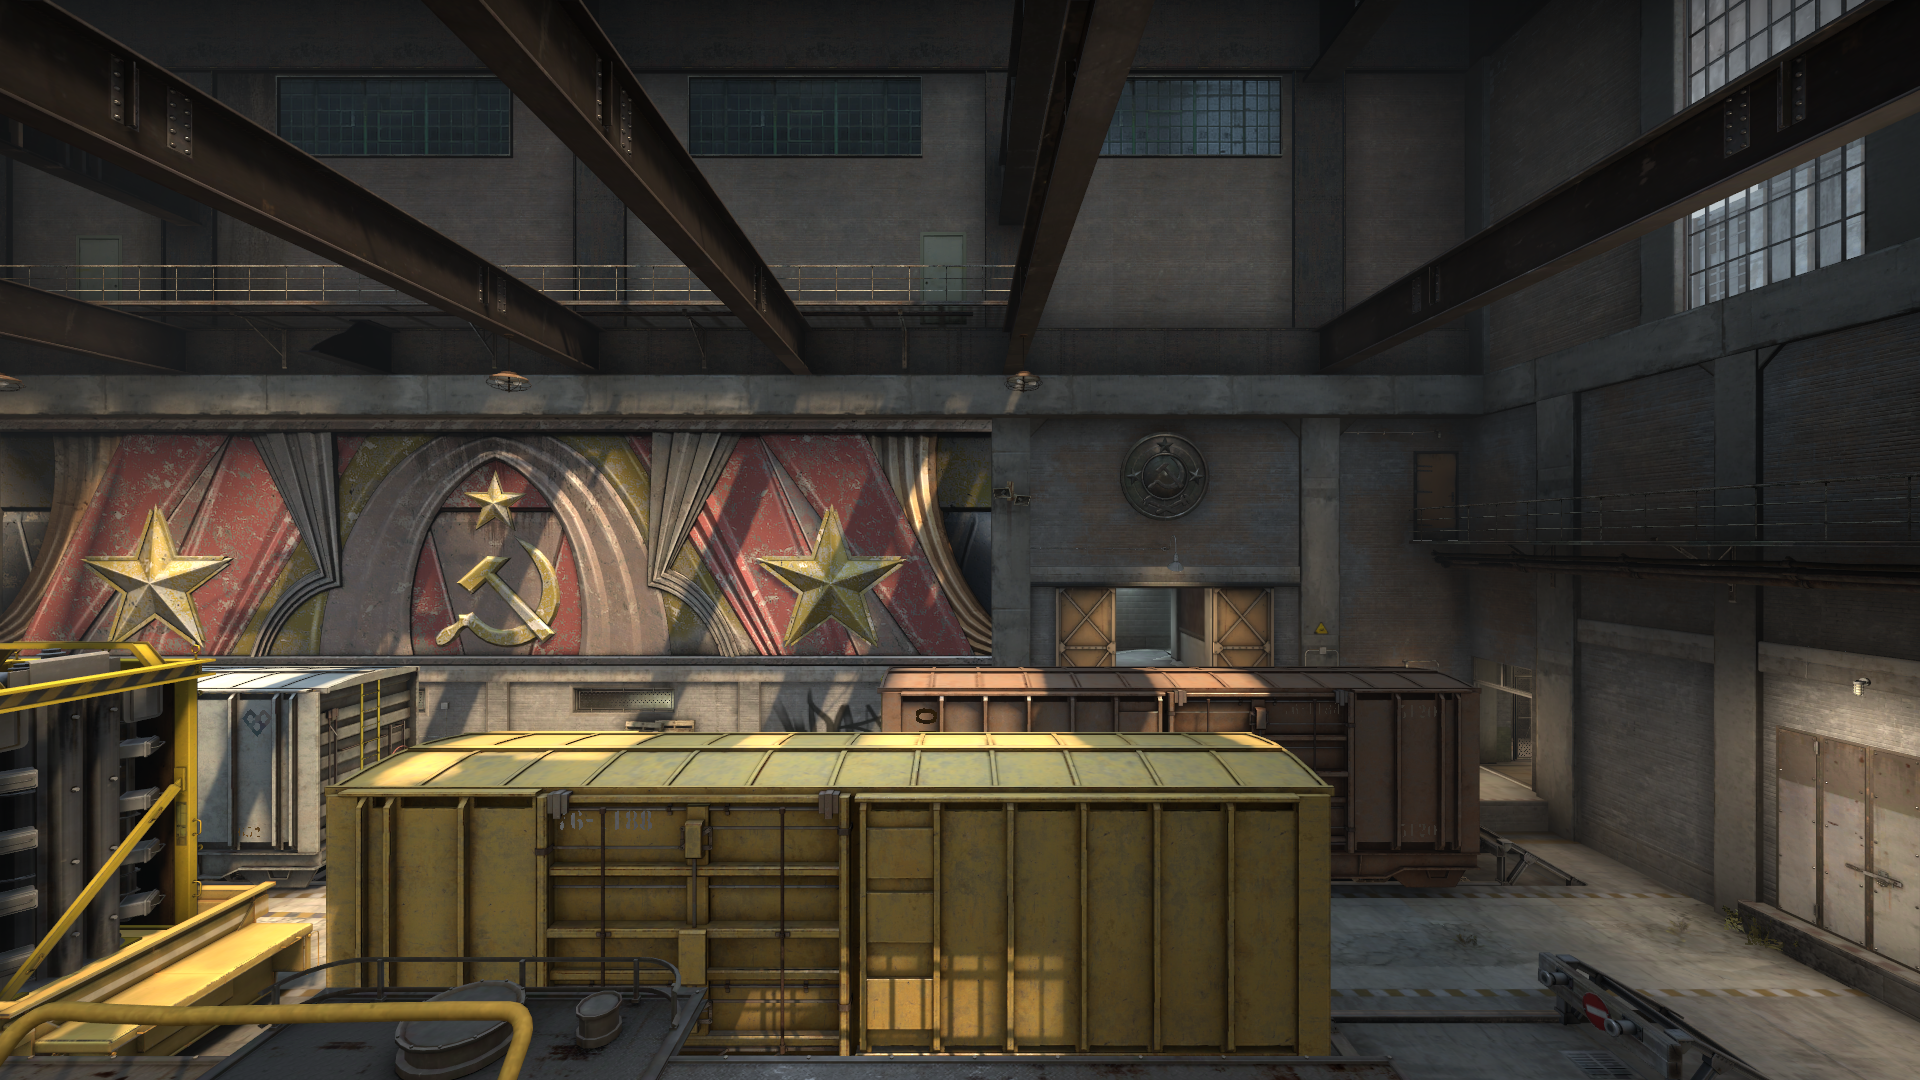
Map: de_train